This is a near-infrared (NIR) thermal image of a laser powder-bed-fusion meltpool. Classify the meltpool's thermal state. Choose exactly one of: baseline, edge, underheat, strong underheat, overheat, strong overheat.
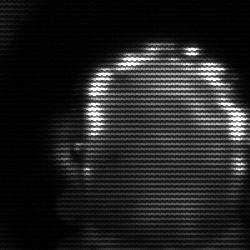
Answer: baseline